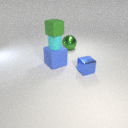
small green rubber cube above small cyan rubber cylinder